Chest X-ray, PA view. Patient: 9 years old, sex F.
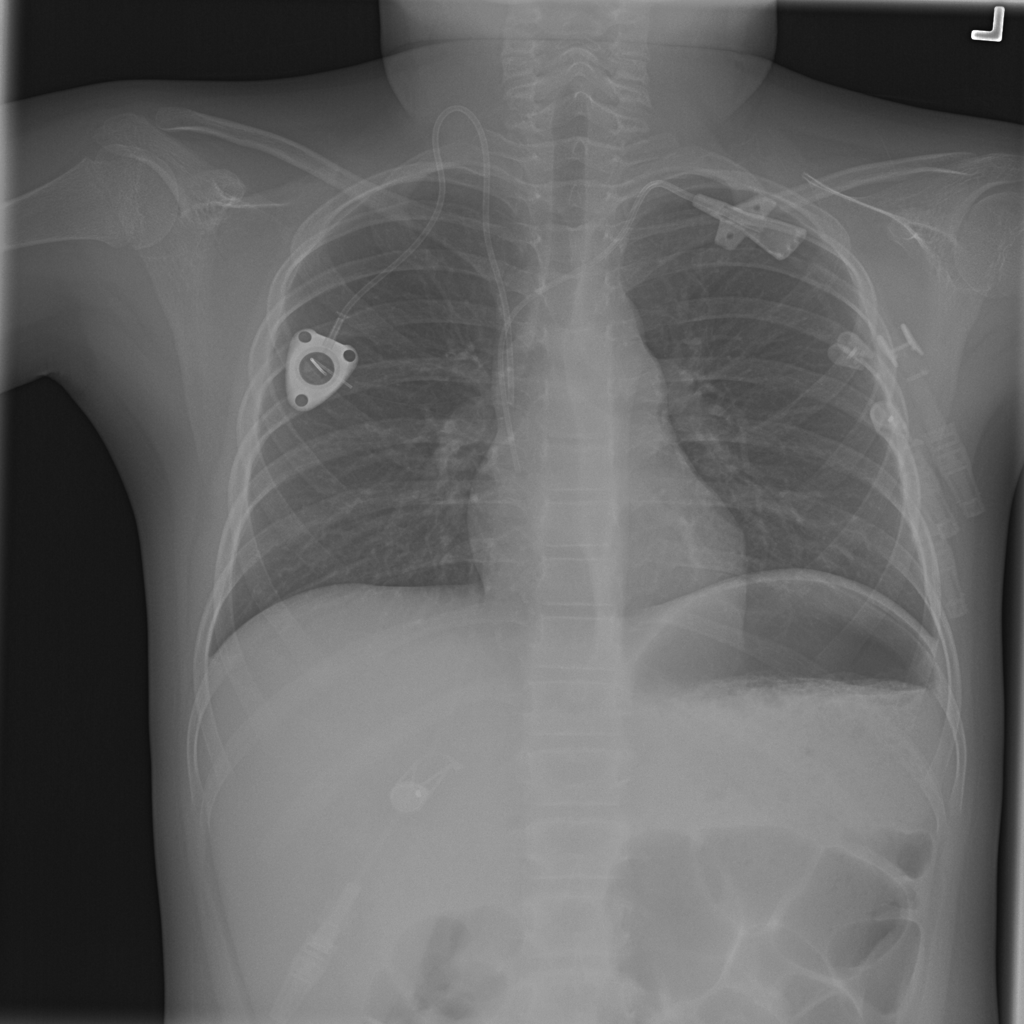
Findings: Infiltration